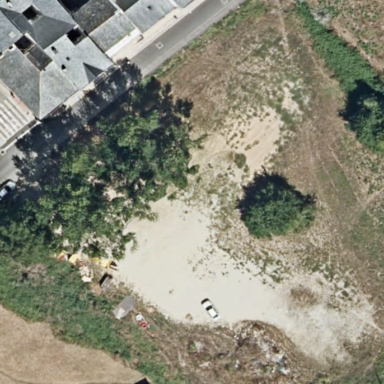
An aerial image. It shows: Parking area with sand surface.